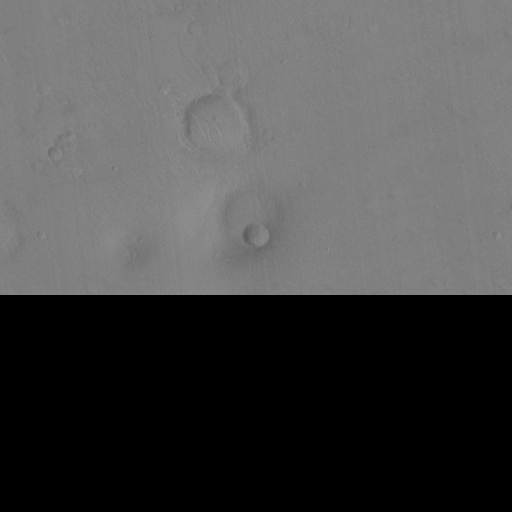
Classes present: Background, Cone